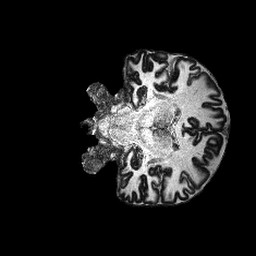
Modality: MP2RAGE
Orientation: coronal